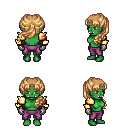
a pixel art fantasy rpg character, female body template, orc, green skin, gold arm armor, magenta pants, light blonde princess hairstyle, metal gloves, four views (front, back, left, right), 2x2 character sprite sheet, small pixel art, hard edges, no anti-aliasing